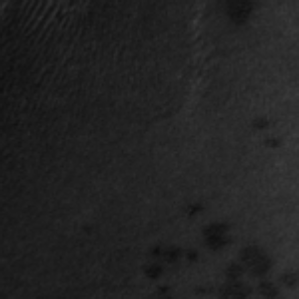
Label: frost